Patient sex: F
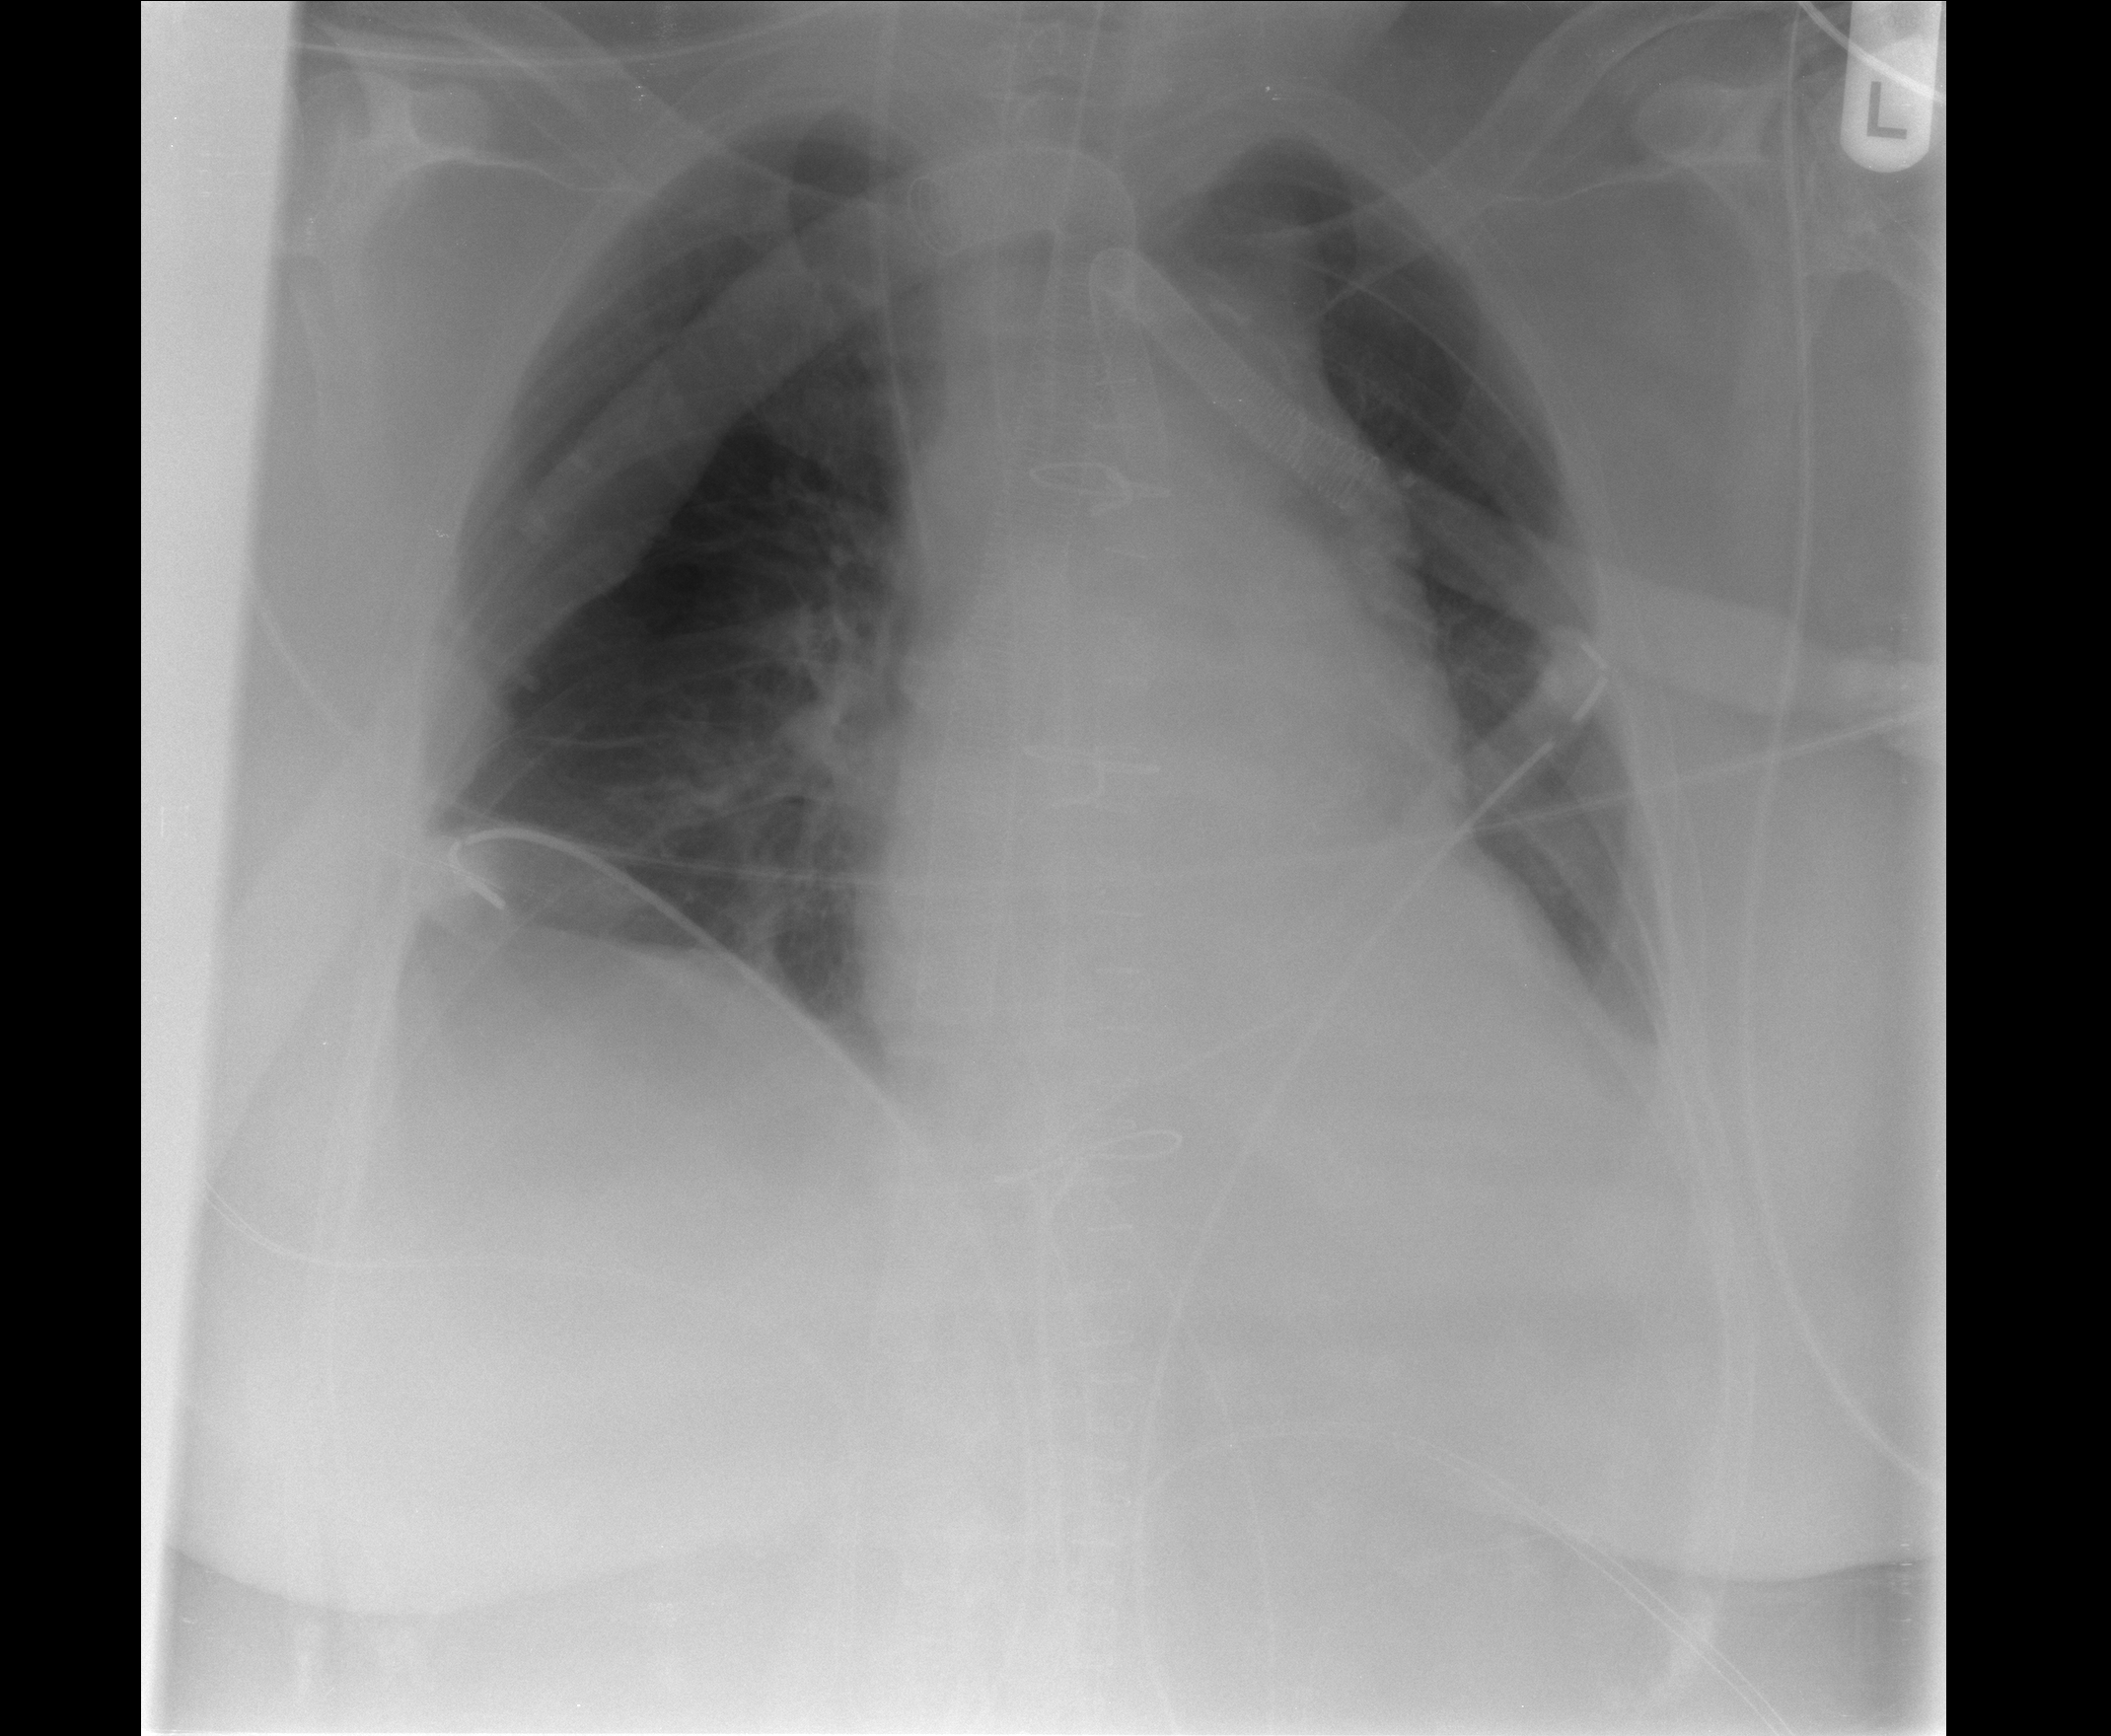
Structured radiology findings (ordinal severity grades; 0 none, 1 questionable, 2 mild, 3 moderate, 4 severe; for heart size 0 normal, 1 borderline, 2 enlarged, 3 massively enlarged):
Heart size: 0
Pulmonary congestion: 0
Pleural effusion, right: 0
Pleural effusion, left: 0
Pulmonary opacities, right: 1
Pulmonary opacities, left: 0
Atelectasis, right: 2
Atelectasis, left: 0